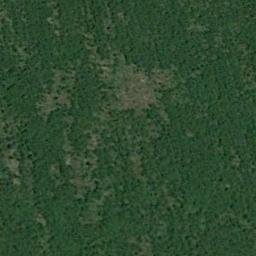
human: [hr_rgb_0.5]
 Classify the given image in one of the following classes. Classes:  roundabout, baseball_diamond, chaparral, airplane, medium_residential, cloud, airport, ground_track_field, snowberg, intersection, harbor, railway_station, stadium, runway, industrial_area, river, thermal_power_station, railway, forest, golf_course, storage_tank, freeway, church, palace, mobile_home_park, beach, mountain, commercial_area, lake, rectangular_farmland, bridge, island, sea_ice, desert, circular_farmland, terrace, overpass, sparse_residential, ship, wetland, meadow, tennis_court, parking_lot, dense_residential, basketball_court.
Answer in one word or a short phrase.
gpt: meadow